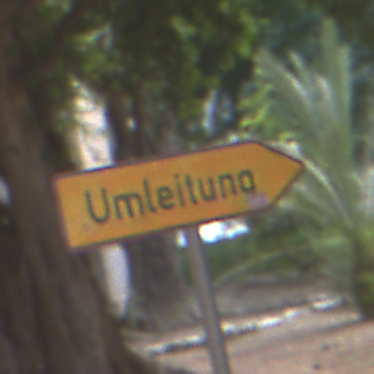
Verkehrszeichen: UmleitungswegweiserRechtsweisend
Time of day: MorningAfternoon
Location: Outdoor (Suburban)
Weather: PartlyCloudy
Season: NotSpecified
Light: Natural